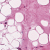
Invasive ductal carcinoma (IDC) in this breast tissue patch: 0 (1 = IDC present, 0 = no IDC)